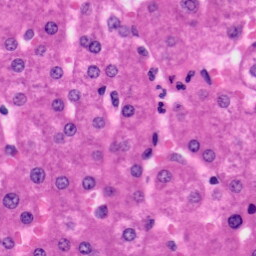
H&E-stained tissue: Liver